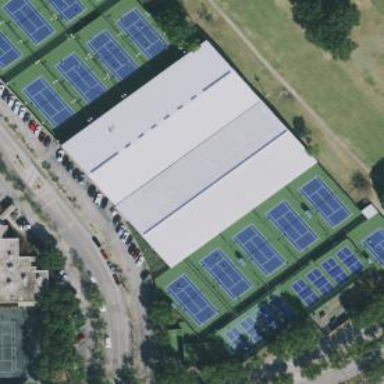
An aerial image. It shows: Commercial building with tennis court. The court is situated in leisure land pitch.